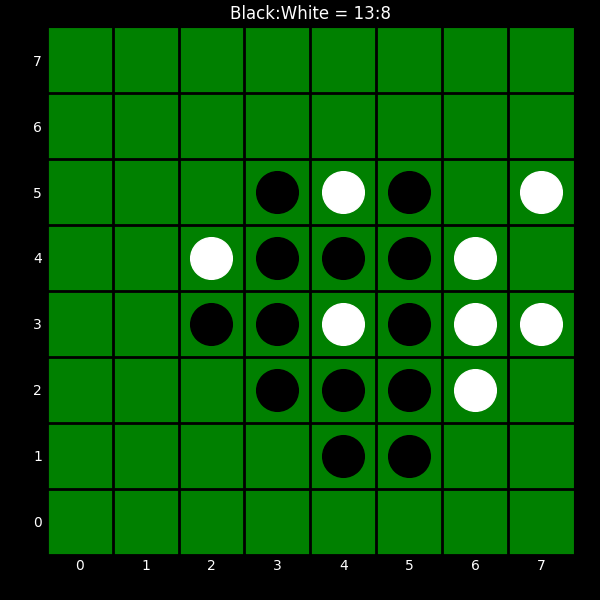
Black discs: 13
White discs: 8